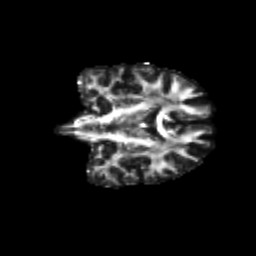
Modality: FA
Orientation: coronal
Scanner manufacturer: siemens
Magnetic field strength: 3 T
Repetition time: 9.2 s
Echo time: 0.084 s